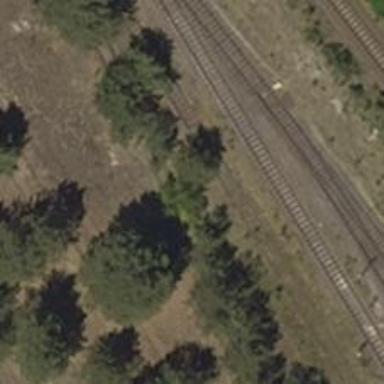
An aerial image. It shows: Abandoned railway yard.